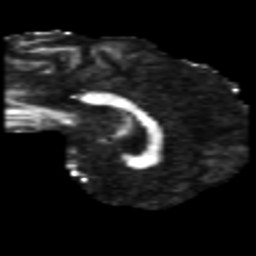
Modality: FA
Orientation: sagittal
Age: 24
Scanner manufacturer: philips
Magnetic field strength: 3 T
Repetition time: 8.6 s
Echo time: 0.127 s